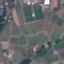
Land use / land cover class: PermanentCrop